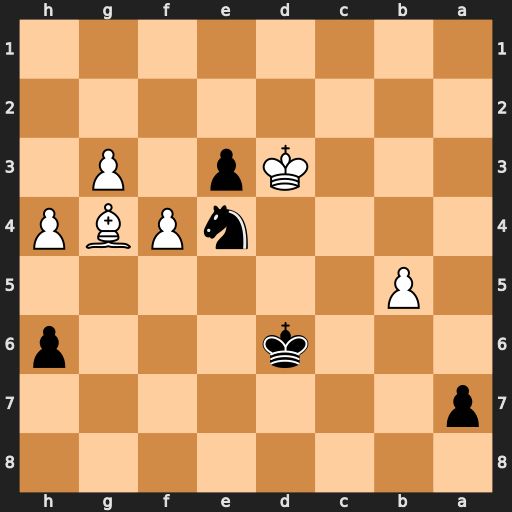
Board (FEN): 8/p7/3k3p/1P6/4nPBP/3Kp1P1/8/8
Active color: b
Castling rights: -
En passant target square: -
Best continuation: Nf2+ Kxe3 Nxg4+